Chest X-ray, PA view. Patient: 50 years old, sex M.
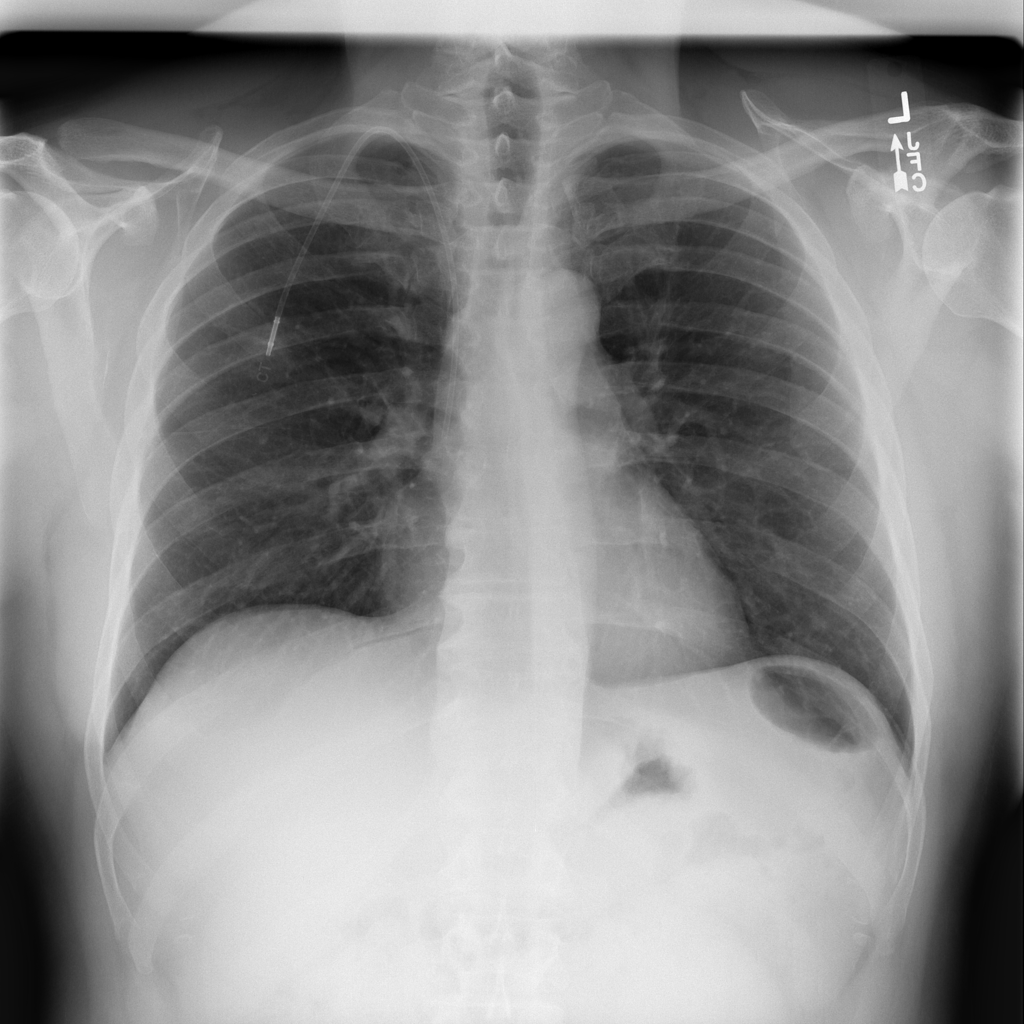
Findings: No Finding